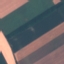
Land use / land cover class: AnnualCrop